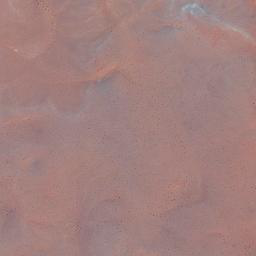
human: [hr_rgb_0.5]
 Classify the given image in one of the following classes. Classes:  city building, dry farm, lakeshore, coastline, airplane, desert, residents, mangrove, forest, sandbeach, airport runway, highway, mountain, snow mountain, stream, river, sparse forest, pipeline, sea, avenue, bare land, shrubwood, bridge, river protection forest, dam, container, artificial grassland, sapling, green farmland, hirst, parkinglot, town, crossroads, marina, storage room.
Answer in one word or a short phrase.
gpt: desert